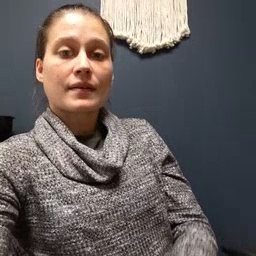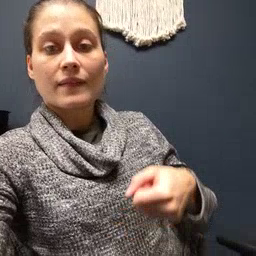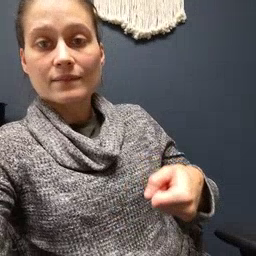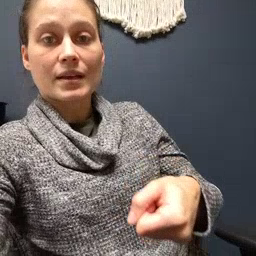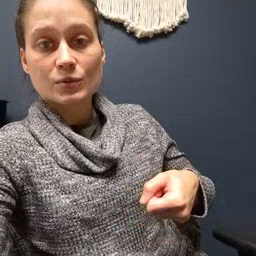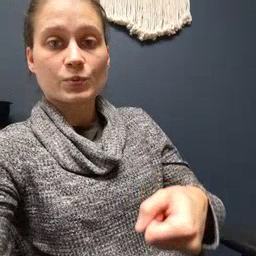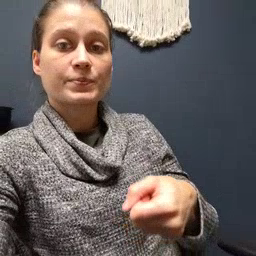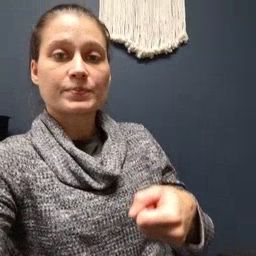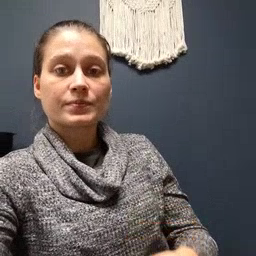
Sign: vacuum